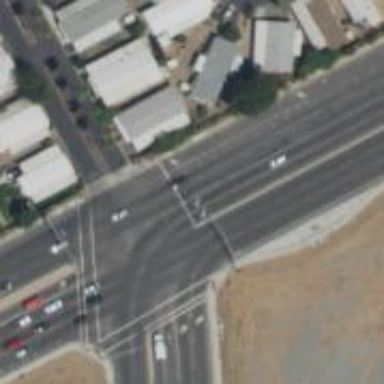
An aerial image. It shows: Primary highway with asphalt surface and separate sidewalk.